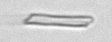
Label: fiber